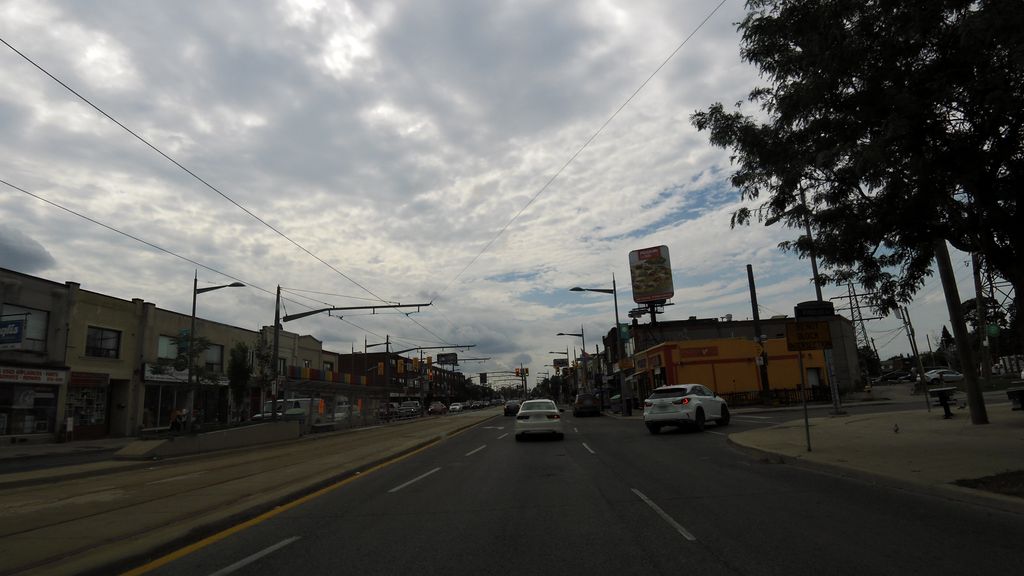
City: toronto